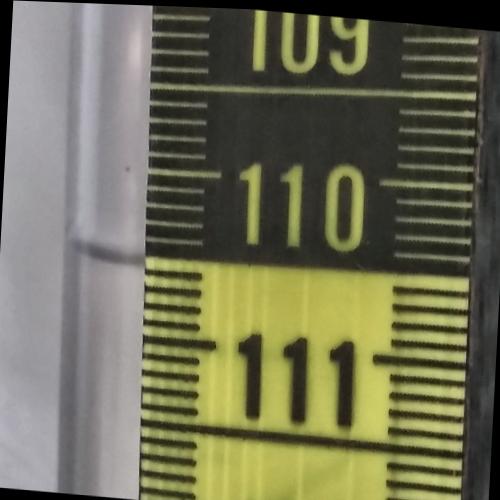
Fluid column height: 110.6 cm